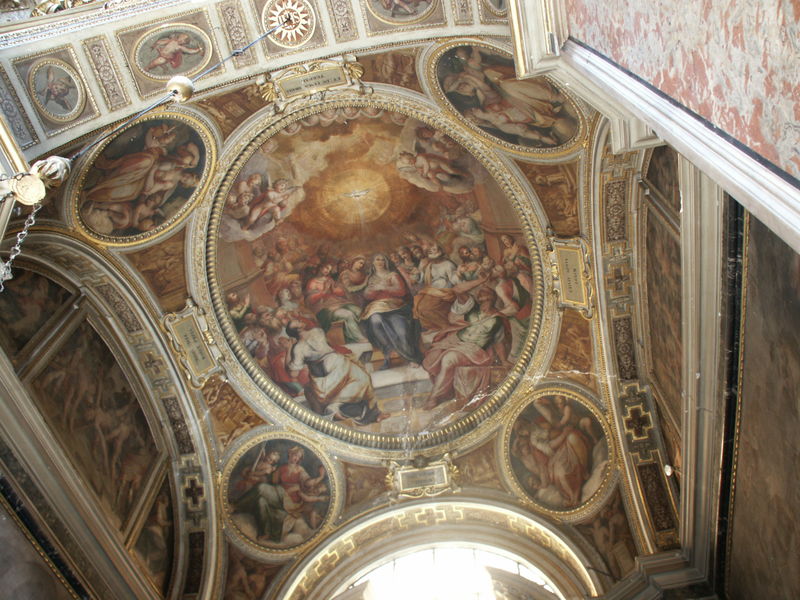
Titel: Ausstattung der ersten Kapelle auf der Nordseite in Il Gesù in Rom
Künstler: Pier Francesco Mola
Standort: Rom, Il Gesù (EU - I - Latium)
Schlagwörter: gemälde, wolken, bunt, lampe, licht, taube, kirche, decke, oval, rund, engel, bogen, gewölbe, medaillon, jesus, fresko, putten, maria, fresco, deckenmalerei, inschriften, dreifaltigkeit, tafeln, deckenfresko, deckengmälde